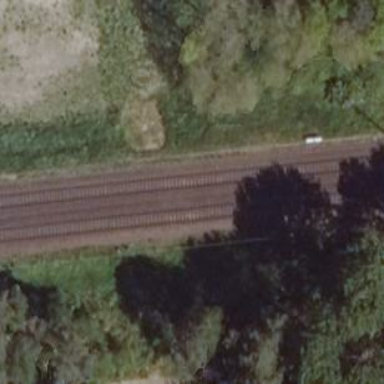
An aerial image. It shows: Single railway track with electrification through contact line.